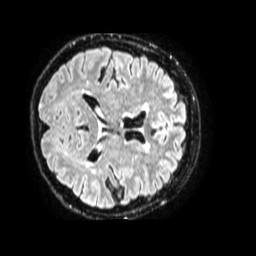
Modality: FLAIR
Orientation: axial
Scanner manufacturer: philips
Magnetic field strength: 1.5 T
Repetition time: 4.8 s
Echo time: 0.3364 s